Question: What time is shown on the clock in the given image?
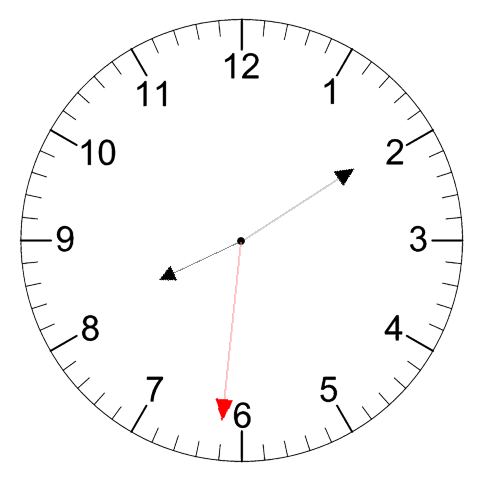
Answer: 08:09:31